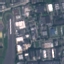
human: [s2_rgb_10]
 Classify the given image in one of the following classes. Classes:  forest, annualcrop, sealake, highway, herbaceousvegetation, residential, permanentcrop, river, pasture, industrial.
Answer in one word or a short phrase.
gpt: Industrial